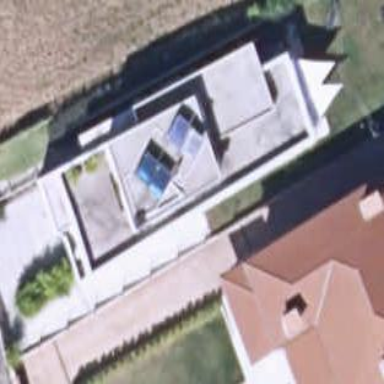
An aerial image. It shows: Simple and straightforward house.